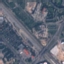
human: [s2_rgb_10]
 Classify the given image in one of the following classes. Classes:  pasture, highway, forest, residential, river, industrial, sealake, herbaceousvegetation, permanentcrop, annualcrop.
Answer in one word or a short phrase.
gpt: Highway